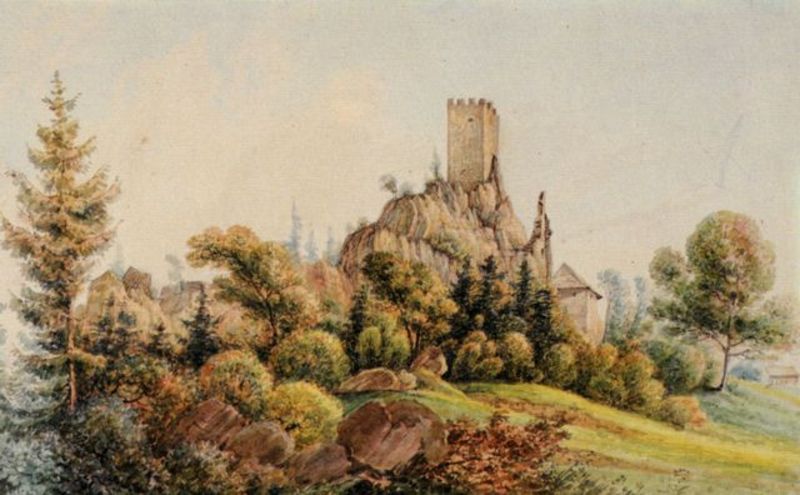
Titel: Regen, Burgruine Weißenstein
Künstler: Christian Ludwig Boesner
Standort: Regensburg
Institution: Stadtmuseum
Schlagwörter: baum, berg, blau, blätter, felsen, gemälde, gestein, himmel, laub, wolken, aquarell, bäume, gelb, grün, landschaft, äste, braun, fenster, grau, hell, hintergrund, licht, orange, pastell, skizze, vordergrund, weiss, zeichnung, anlage, blick, blüten, dach, gebäude, gras, haus, rasen, rot, schloss, weg, wiese, wolke, malerei, stein, steine, bild, ferne, hügel, morgen, natur, stamm, strauch, busch, büsche, gebüsch, hütte, sträucher, rosa, tal, wald, anhöhe, turm, garten, farbig, papier, ruhe, ansicht, italien, trocken, berge, fels, gebirge, gipfel, hang, verlassen, dächer, dunst, nebel, alm, geröll, herbst, romantik, tannen, wehr, leiter, luft, stämme, wild, gerade, zinnen, befestigung, klippe, ruine, burg, findlinge, festung, felsig, gebogen, fichte, laubbaum, tanne, sonnig, trüb, hubi, romantisch, gehölz, laubbäume, nadelbäume, eiche, brocken, gestrüpp, dürer, weich, sträcuher, romantisme, arbre, ciel, nature, paysage, weise, biegen, landstrich, bergfried, buntstift, turmzinnen, fensteröffnung, zeichnng, wachturm, nuages, lärche, arbres, sapins, landschsft, mittelater, rocher, tour, burgberg, burgfried, hpgel, gewachsen, fort, burgzinnen, arco, ruines, tempête, hüöel, landsvhaft, chateau-fort, arbewa, hügel berge, tqanne, felsenbüsche, landschaft. wald, fröhlich